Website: walmart
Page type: account-selection
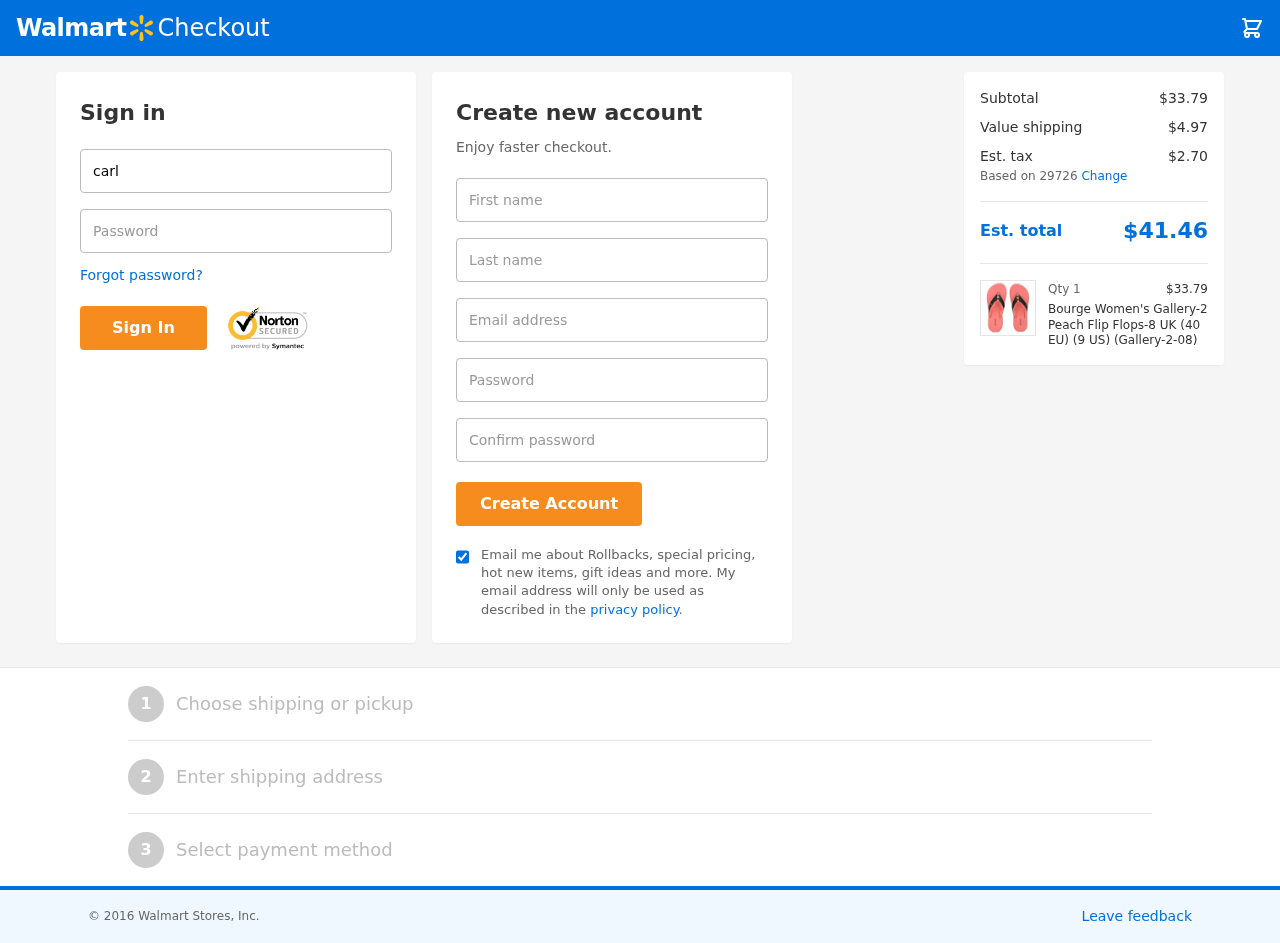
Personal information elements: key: PII_EMAIL
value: carla_garcia@hotmail.com
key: PII_FIRSTNAME
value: Carla
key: PII_LASTNAME
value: Garcia
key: PII_LOGIN_USERNAME
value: carlagarcia71
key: PII_POSTCODE
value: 29726
Product elements: key: PRODUCT1_NAME
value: Bourge Women's Gallery-2 Peach Flip Flops-8 UK (40 EU) (9 US) (Gallery-2-08)
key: PRODUCT1_PRICE
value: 33.79
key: PRODUCT1_QUANTITY
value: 1
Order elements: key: ORDER_SUBTOTAL
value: $33.79
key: ORDER_SHIPPING_COST
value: $4.97
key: ORDER_TAX
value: $2.70
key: ORDER_TOTAL
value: $41.46